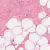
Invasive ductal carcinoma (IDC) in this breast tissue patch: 0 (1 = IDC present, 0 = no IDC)